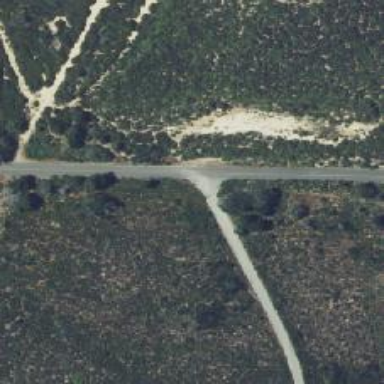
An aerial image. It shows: Unclassified road.